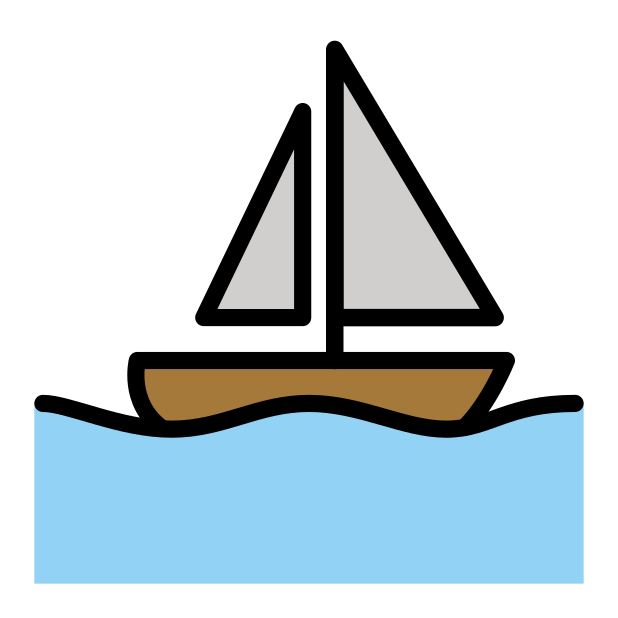
sailboat